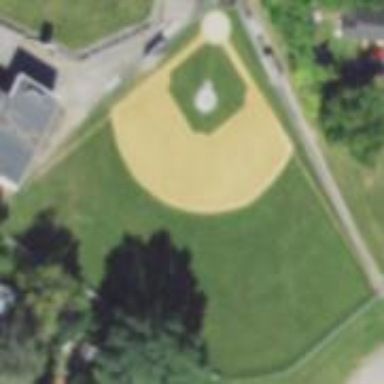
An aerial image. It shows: Baseball pitch for leisure and sports activities.